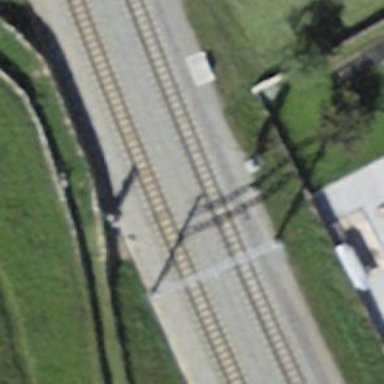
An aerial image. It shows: Railway signal.